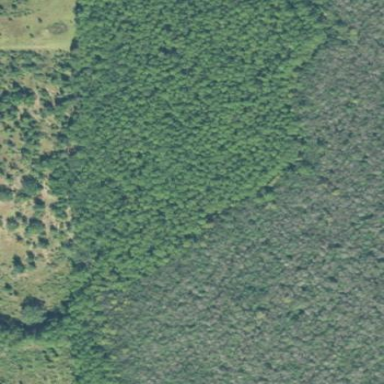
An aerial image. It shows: Needle-leaved woodland.